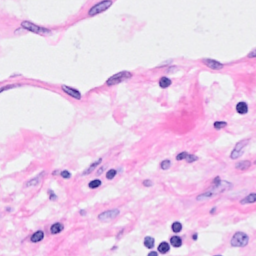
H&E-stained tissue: Breast